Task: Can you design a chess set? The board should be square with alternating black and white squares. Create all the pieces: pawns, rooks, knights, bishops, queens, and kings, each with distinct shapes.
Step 421:
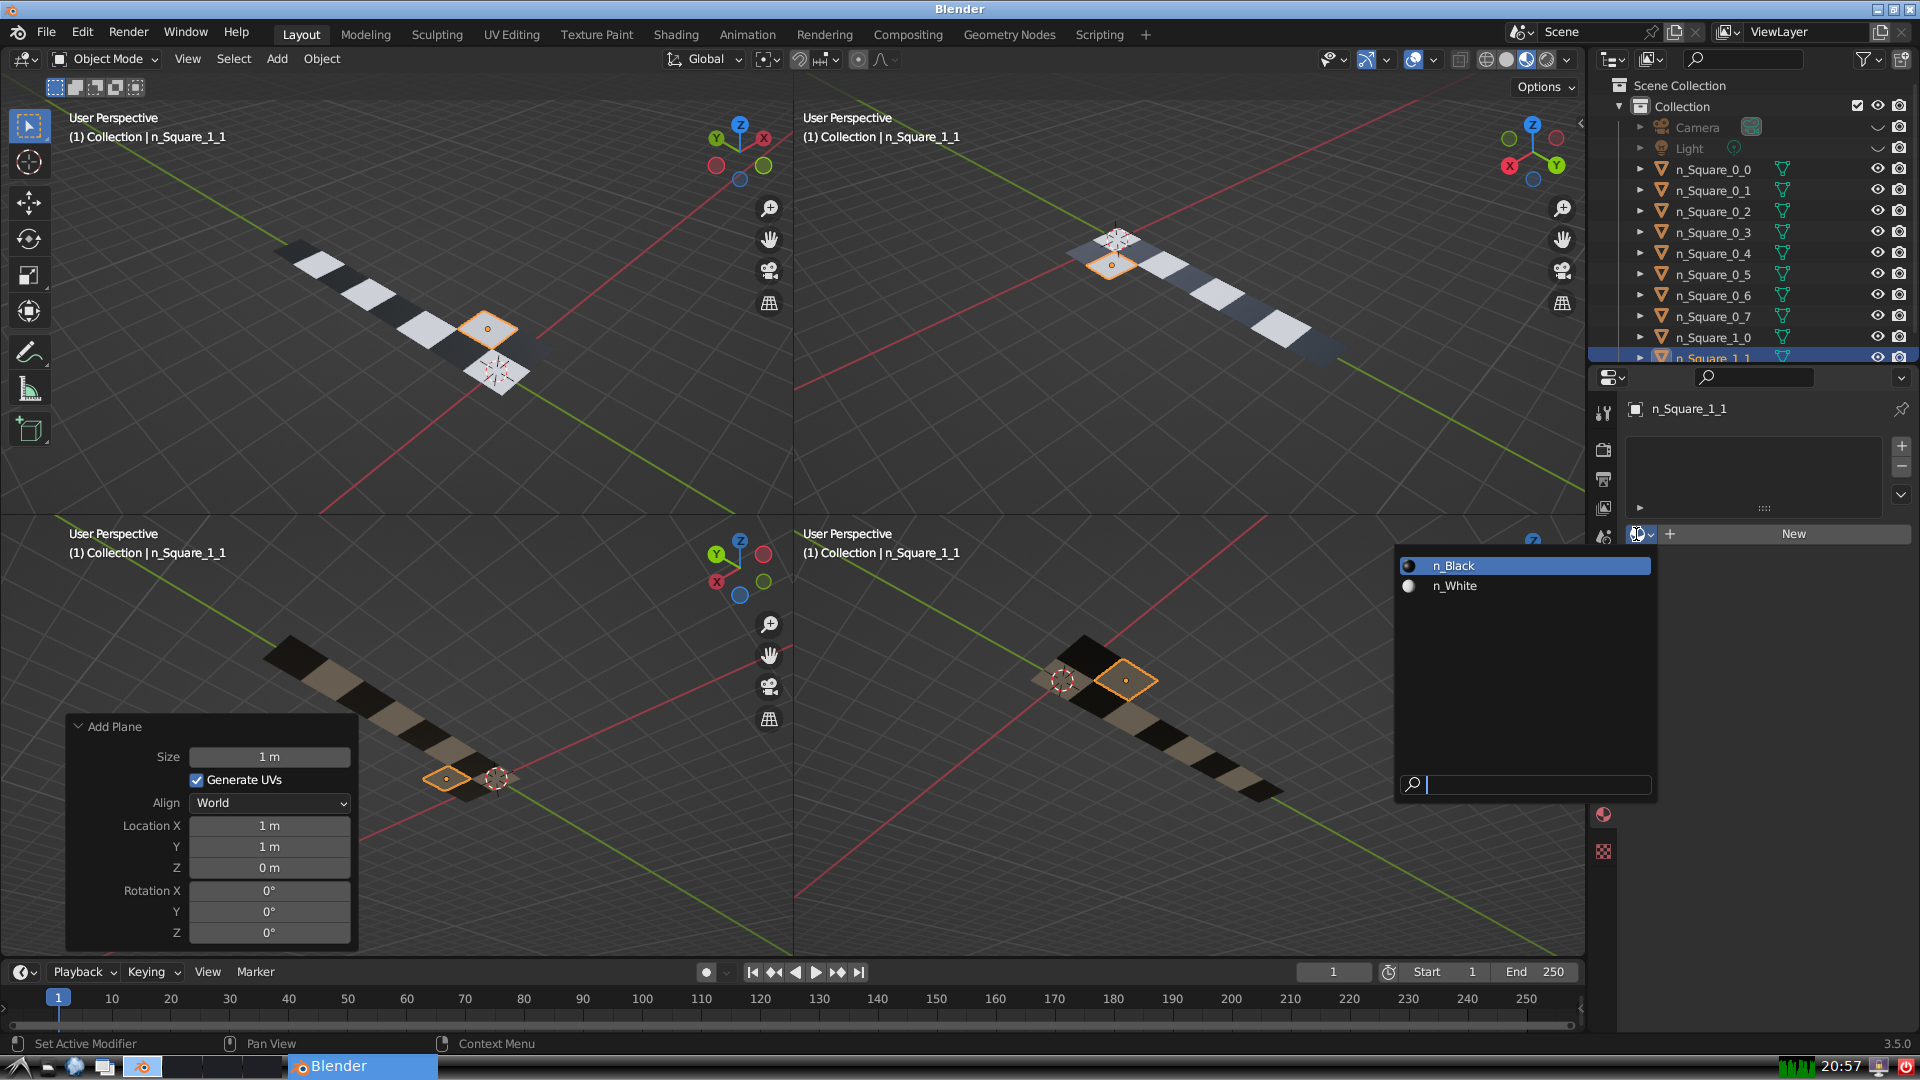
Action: input_text: n_White